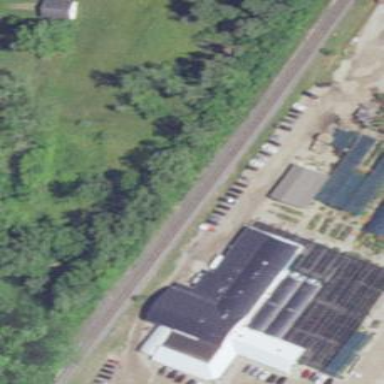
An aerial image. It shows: Garden centre housed in building.